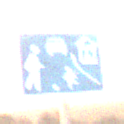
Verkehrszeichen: BeginnVerkehrsberuhigterBereich
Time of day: SunriseSunset
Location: Outdoor (Nature)
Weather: PartlyCloudy
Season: NotSpecified
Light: Natural